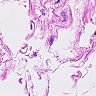
Metastatic tissue present: no